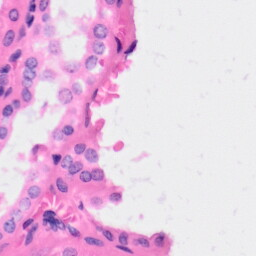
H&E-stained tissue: Kidney